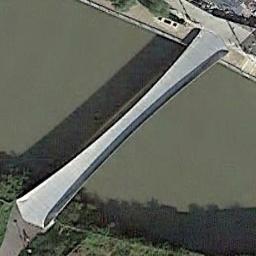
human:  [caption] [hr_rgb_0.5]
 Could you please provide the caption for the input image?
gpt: There are vehicles on the bridge, And the water under the bridge is muddy .

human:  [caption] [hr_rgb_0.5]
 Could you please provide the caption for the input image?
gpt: There is a white bridge over the river .

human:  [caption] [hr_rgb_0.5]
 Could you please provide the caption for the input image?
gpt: A bridge built on a dark green river and some green plants on one side of the river .

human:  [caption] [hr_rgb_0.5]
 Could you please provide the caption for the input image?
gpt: A bridge connecting the land on both sides of the turquoise river .

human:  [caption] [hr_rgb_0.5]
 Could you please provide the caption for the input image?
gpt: Some green plants are around the bridge .